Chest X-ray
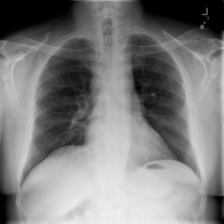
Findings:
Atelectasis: negative
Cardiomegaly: negative
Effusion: negative
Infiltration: negative
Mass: negative
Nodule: negative
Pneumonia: positive
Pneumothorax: negative
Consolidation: negative
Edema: negative
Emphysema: negative
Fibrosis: negative
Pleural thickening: negative
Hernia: negative